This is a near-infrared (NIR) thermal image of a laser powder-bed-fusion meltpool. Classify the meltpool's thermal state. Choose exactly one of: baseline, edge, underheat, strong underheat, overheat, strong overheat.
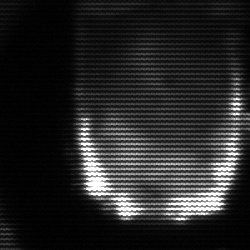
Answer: baseline